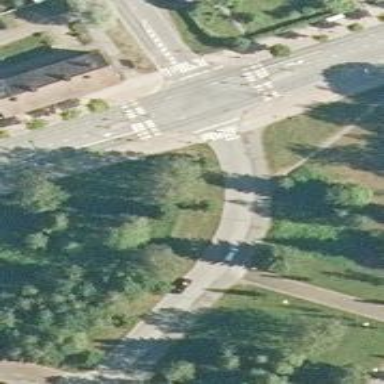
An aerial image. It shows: Asphalt cycleway.